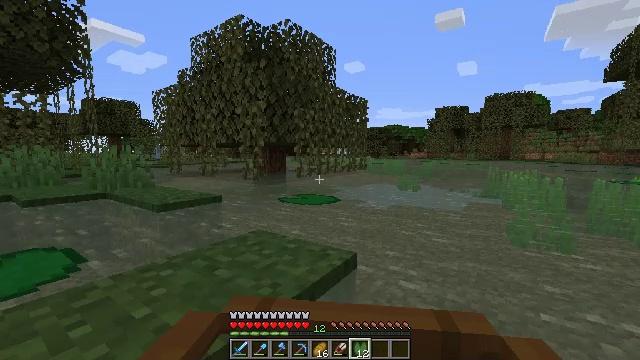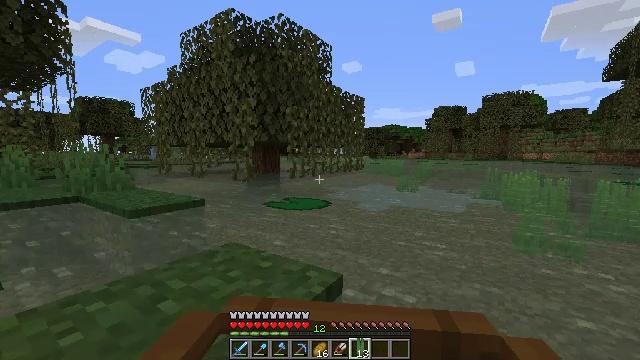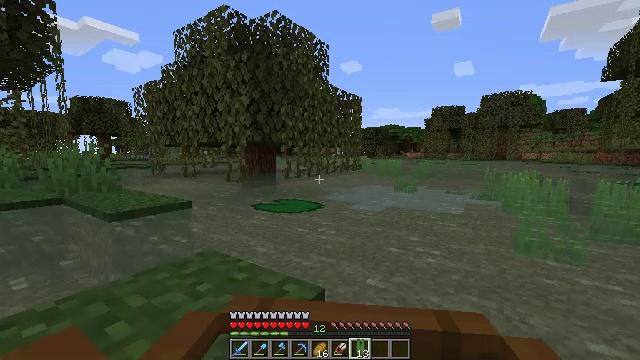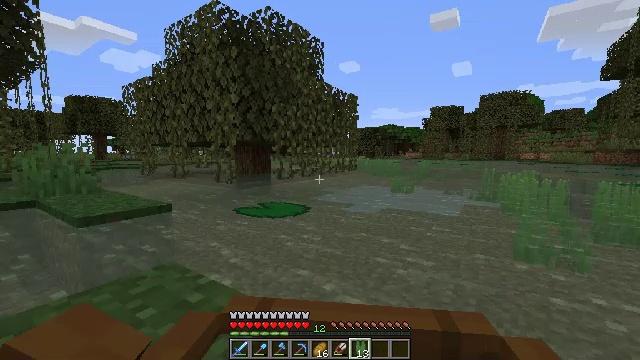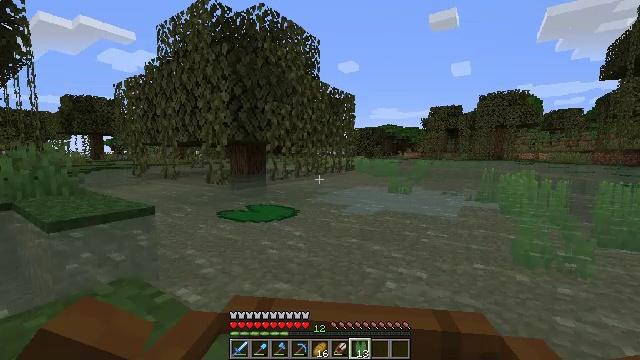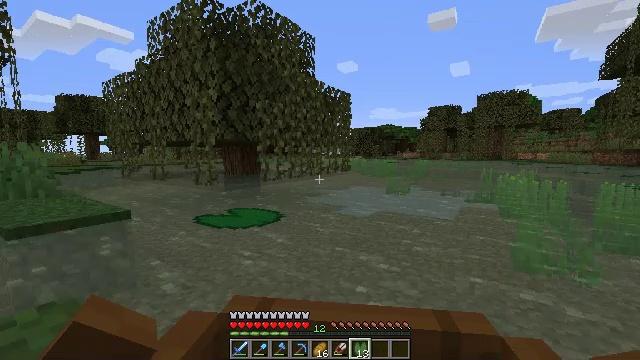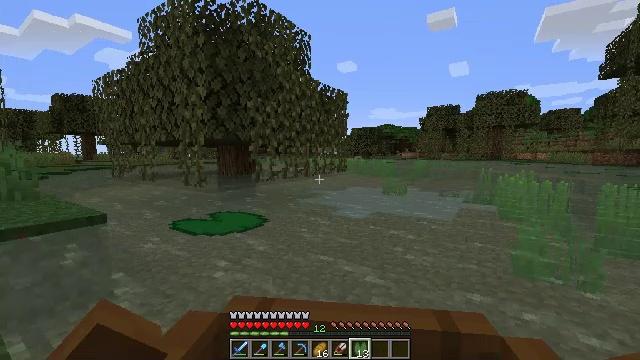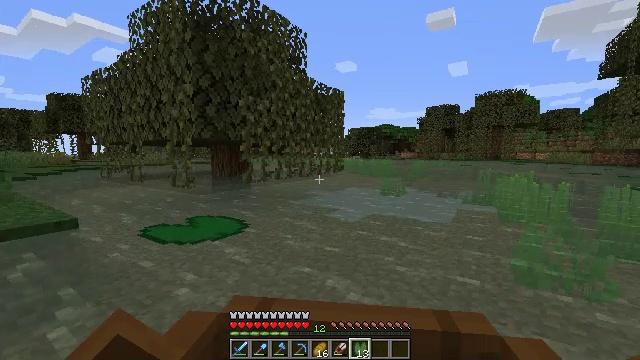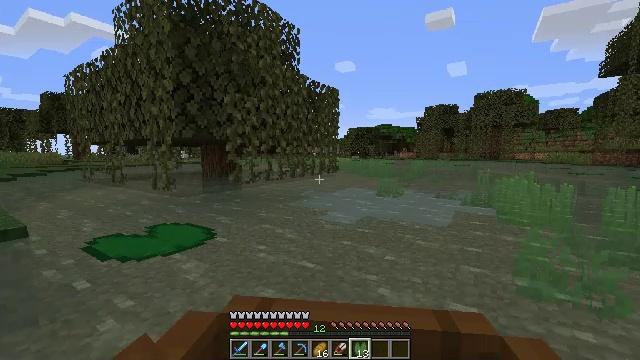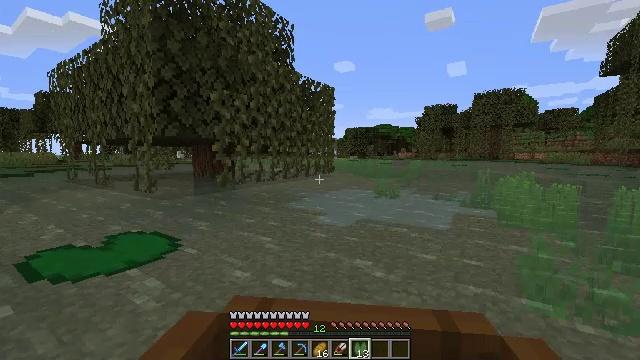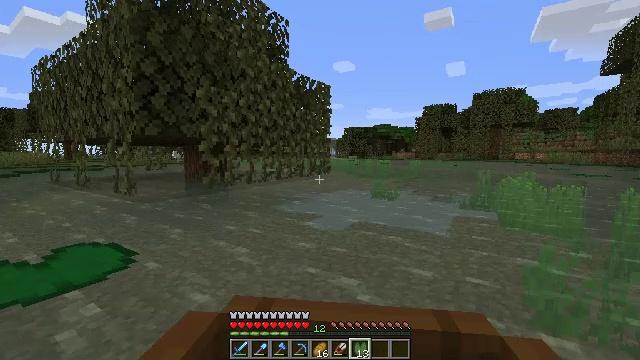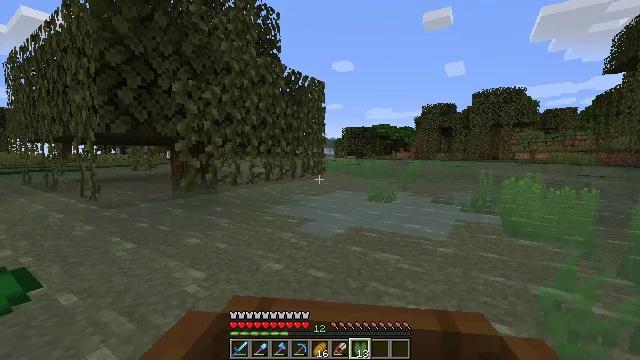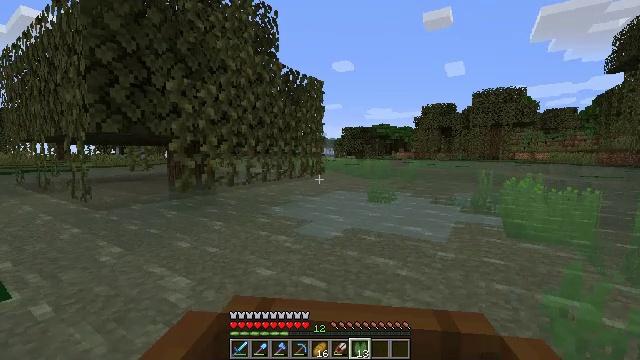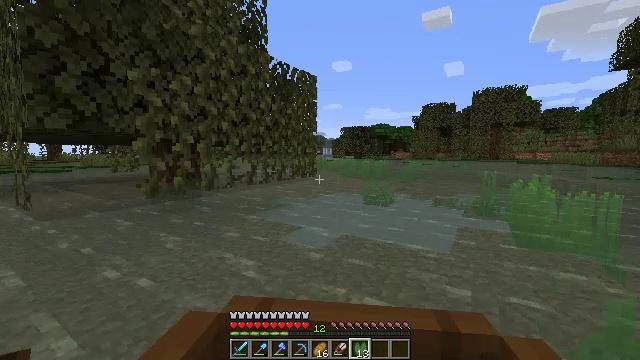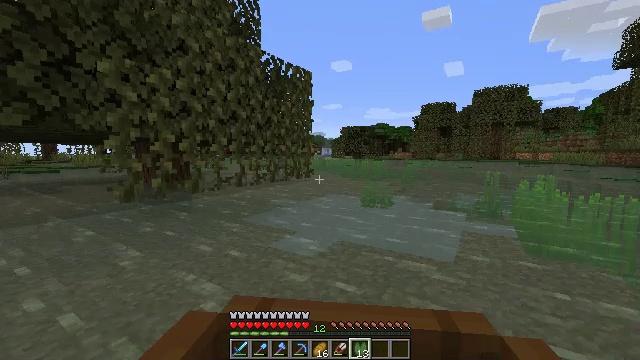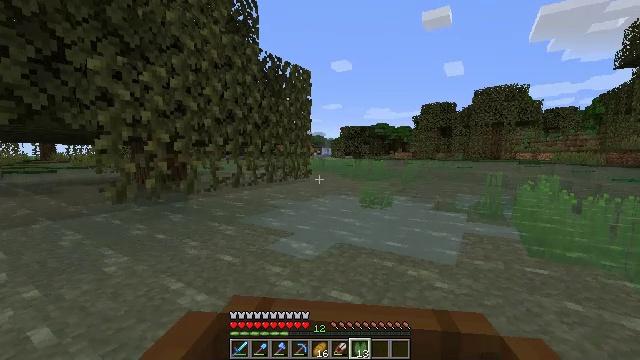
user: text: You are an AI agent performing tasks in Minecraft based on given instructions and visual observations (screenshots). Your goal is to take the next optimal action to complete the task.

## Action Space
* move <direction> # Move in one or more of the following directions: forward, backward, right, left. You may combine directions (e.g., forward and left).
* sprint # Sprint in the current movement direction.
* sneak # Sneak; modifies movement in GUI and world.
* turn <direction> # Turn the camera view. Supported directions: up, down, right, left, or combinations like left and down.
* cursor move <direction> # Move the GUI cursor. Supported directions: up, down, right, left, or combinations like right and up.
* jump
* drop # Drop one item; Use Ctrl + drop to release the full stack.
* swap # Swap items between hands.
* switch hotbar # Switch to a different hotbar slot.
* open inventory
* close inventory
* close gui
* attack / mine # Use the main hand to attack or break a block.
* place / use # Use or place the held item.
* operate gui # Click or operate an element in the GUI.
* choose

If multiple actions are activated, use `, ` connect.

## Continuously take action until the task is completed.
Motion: motion action
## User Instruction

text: Gather seagrass near the seafloor.
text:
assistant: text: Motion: move forward
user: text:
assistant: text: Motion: move forward
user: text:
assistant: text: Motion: move forward
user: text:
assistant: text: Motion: move forward
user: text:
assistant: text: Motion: move forward
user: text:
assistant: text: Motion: move forward
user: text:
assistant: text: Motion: move forward
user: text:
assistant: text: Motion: move forward
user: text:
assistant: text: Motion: move forward
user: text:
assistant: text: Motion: move forward
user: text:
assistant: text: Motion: move forward
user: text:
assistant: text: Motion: move forward
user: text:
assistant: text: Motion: move forward
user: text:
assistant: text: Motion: move forward
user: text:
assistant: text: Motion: move forward
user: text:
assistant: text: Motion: move forward
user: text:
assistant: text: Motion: move forward
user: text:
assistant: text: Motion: move forward
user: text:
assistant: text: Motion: move forward
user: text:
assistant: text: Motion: move forward
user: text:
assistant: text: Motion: move forward
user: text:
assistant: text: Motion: move forward
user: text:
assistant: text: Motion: move forward
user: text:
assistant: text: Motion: move forward
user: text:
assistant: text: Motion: move forward
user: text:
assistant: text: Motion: move forward
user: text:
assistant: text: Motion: move forward
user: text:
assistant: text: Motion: move forward
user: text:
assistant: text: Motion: move forward
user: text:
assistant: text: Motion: move forward